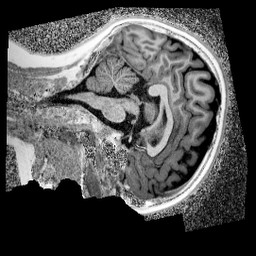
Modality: UNIT1_denoised
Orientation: sagittal
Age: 12
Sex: male
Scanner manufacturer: siemens
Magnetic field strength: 3 T
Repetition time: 4 s
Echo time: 0.00299 s